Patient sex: M
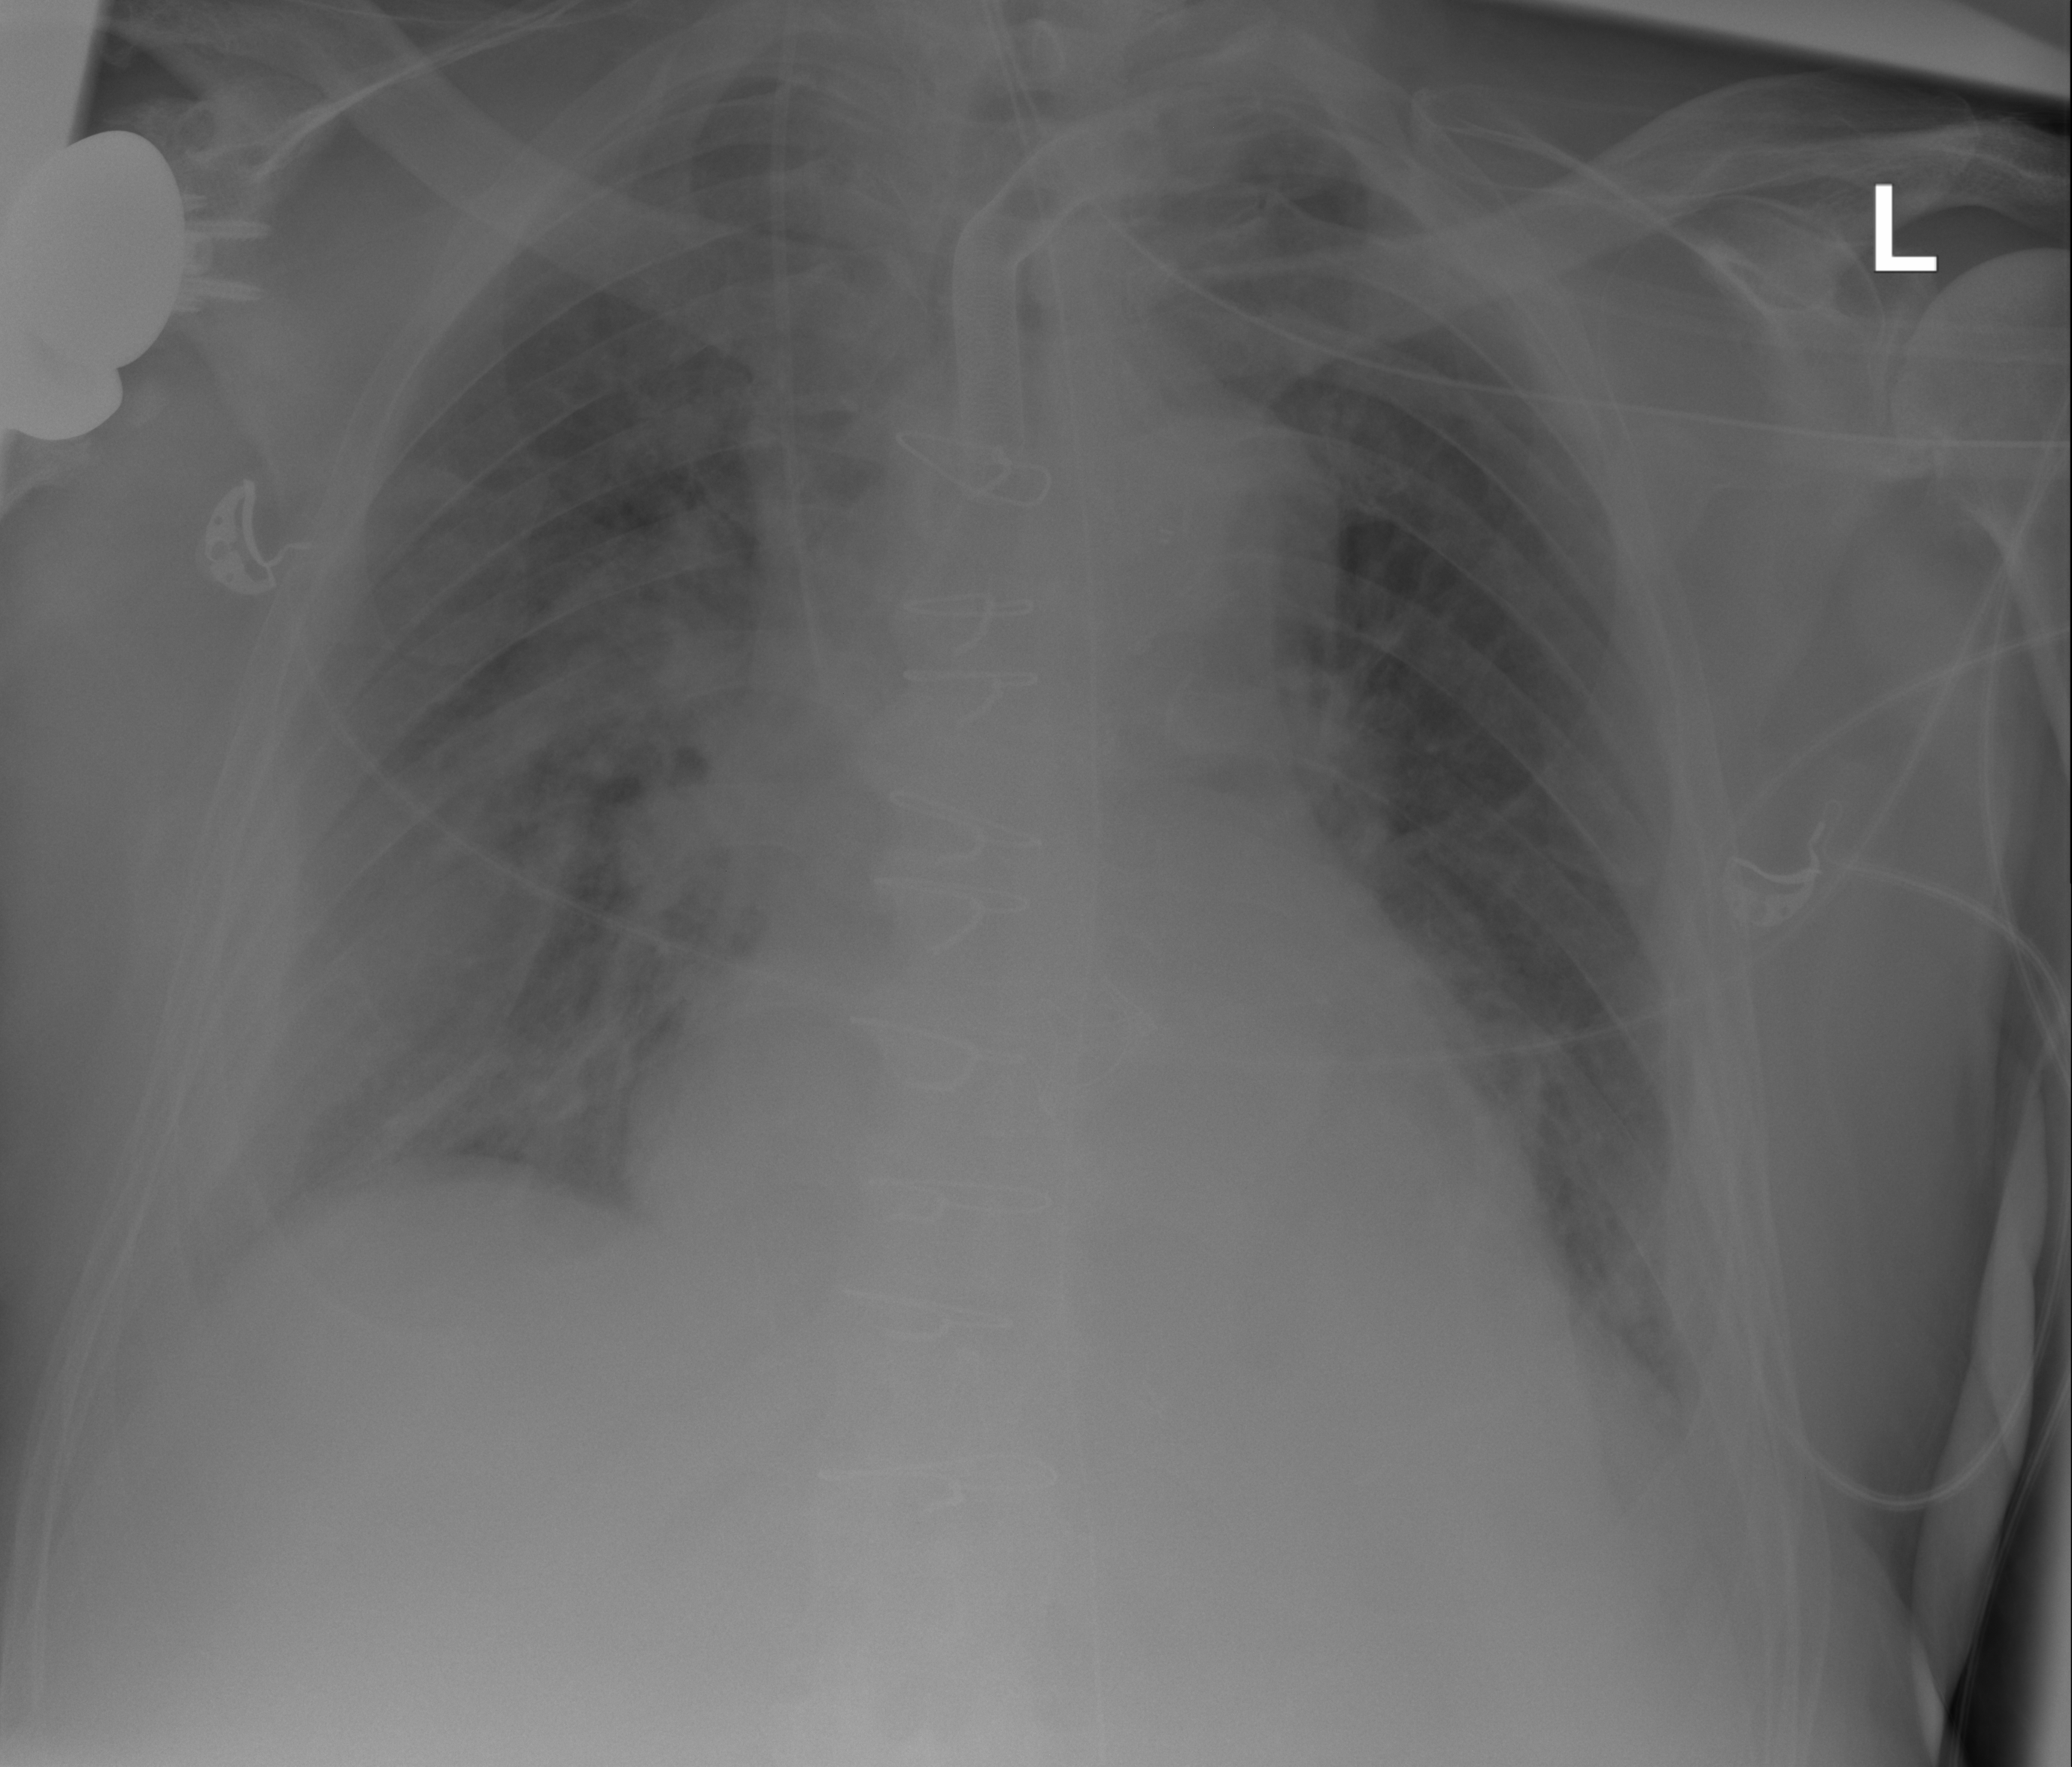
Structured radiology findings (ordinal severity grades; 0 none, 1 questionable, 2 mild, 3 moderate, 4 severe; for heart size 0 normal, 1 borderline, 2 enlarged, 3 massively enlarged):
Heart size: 2
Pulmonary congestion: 2
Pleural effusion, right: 2
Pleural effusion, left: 2
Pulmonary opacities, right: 2
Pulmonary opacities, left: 2
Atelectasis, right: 2
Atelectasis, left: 2